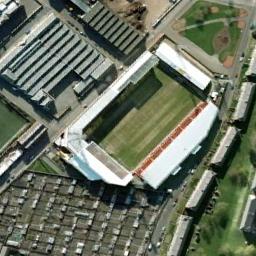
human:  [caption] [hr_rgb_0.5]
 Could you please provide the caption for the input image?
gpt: This oval stadium is surrounded by dense residential areas .

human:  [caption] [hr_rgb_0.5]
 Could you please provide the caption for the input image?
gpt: The stadium is on the grass next to some buildings .

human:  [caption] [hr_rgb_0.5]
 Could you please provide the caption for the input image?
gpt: The square stadium is built next to the building, The road and the lawn .

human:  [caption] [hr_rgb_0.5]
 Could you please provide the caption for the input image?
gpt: There are many buildings beside the stadium .

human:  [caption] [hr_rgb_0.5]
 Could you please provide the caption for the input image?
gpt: There are some buildings and green lawns beside the stadium .